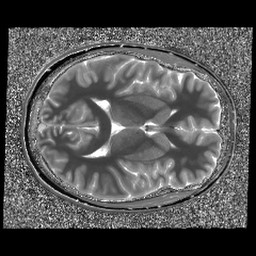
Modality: T1map
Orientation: axial
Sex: female
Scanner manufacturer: siemens
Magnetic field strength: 3 T
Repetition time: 5 s
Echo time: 0.00355 s